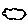
Label: cloud